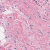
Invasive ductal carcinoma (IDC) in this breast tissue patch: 0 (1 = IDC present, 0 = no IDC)